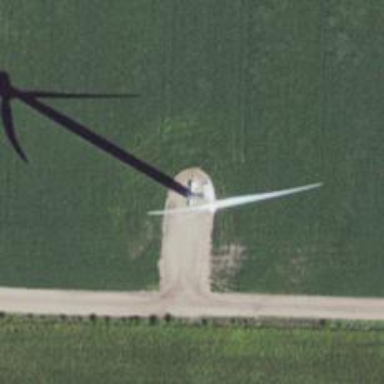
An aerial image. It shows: Wind generator powered by wind. The generator type is horizontal axis and it uses wind turbines.